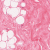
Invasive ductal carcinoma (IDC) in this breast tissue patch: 0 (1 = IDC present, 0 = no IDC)